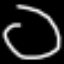
Label: octagon